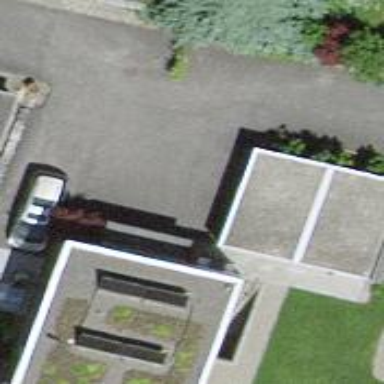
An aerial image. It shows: Garage.